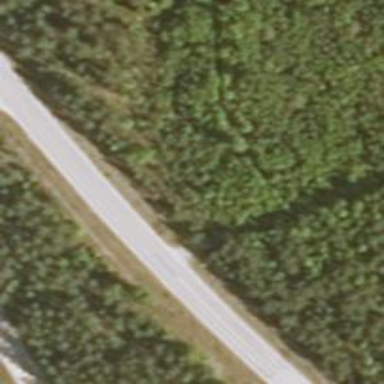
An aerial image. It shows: Primary highway.